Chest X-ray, PA view. Patient: 50 years old, sex F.
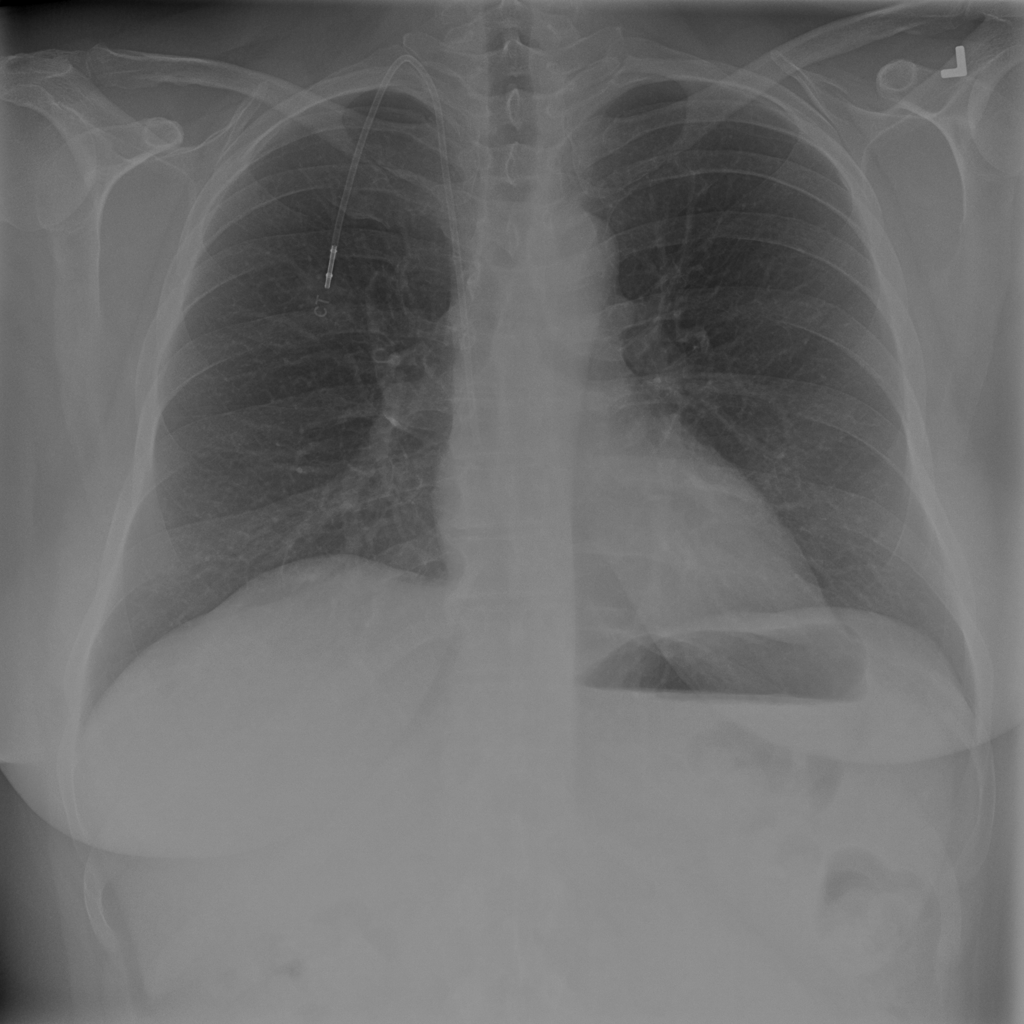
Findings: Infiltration